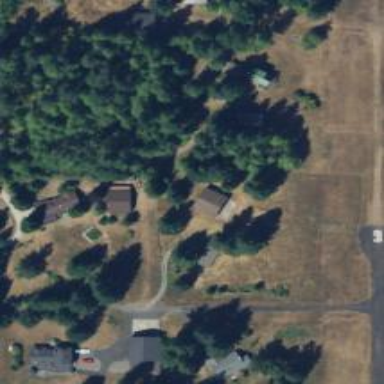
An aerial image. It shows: Driveway leading to service road.